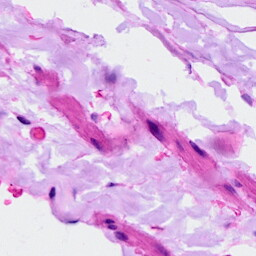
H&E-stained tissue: Ovarian